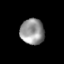
Tissue: skin
Cell type: Endothelial cells
Senescence score: 0.7558
Nuclear area (px): 601
Mean DAPI intensity: 148.694